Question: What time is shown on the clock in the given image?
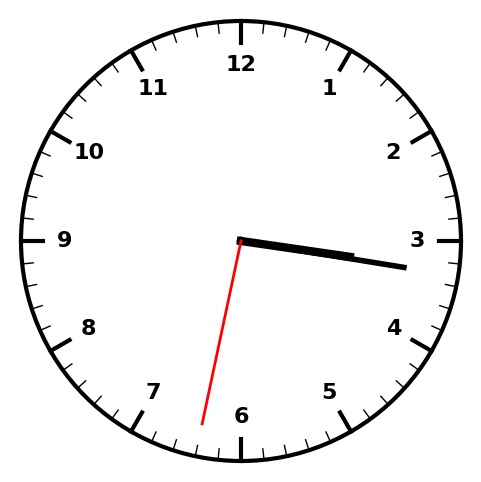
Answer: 03:16:32